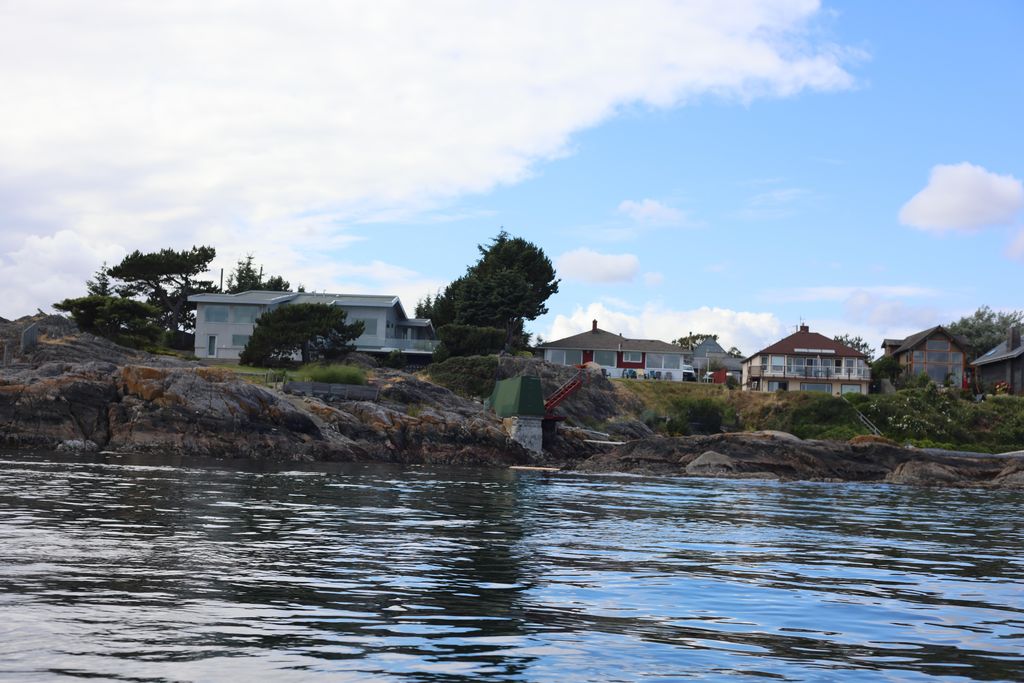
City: victoria